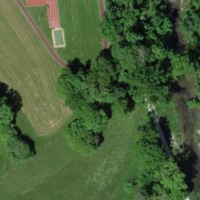
EUNIS habitat code: 41
Species observed at this site:
Ciconia ciconia
Milvus milvus
Lanius collurio